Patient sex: F
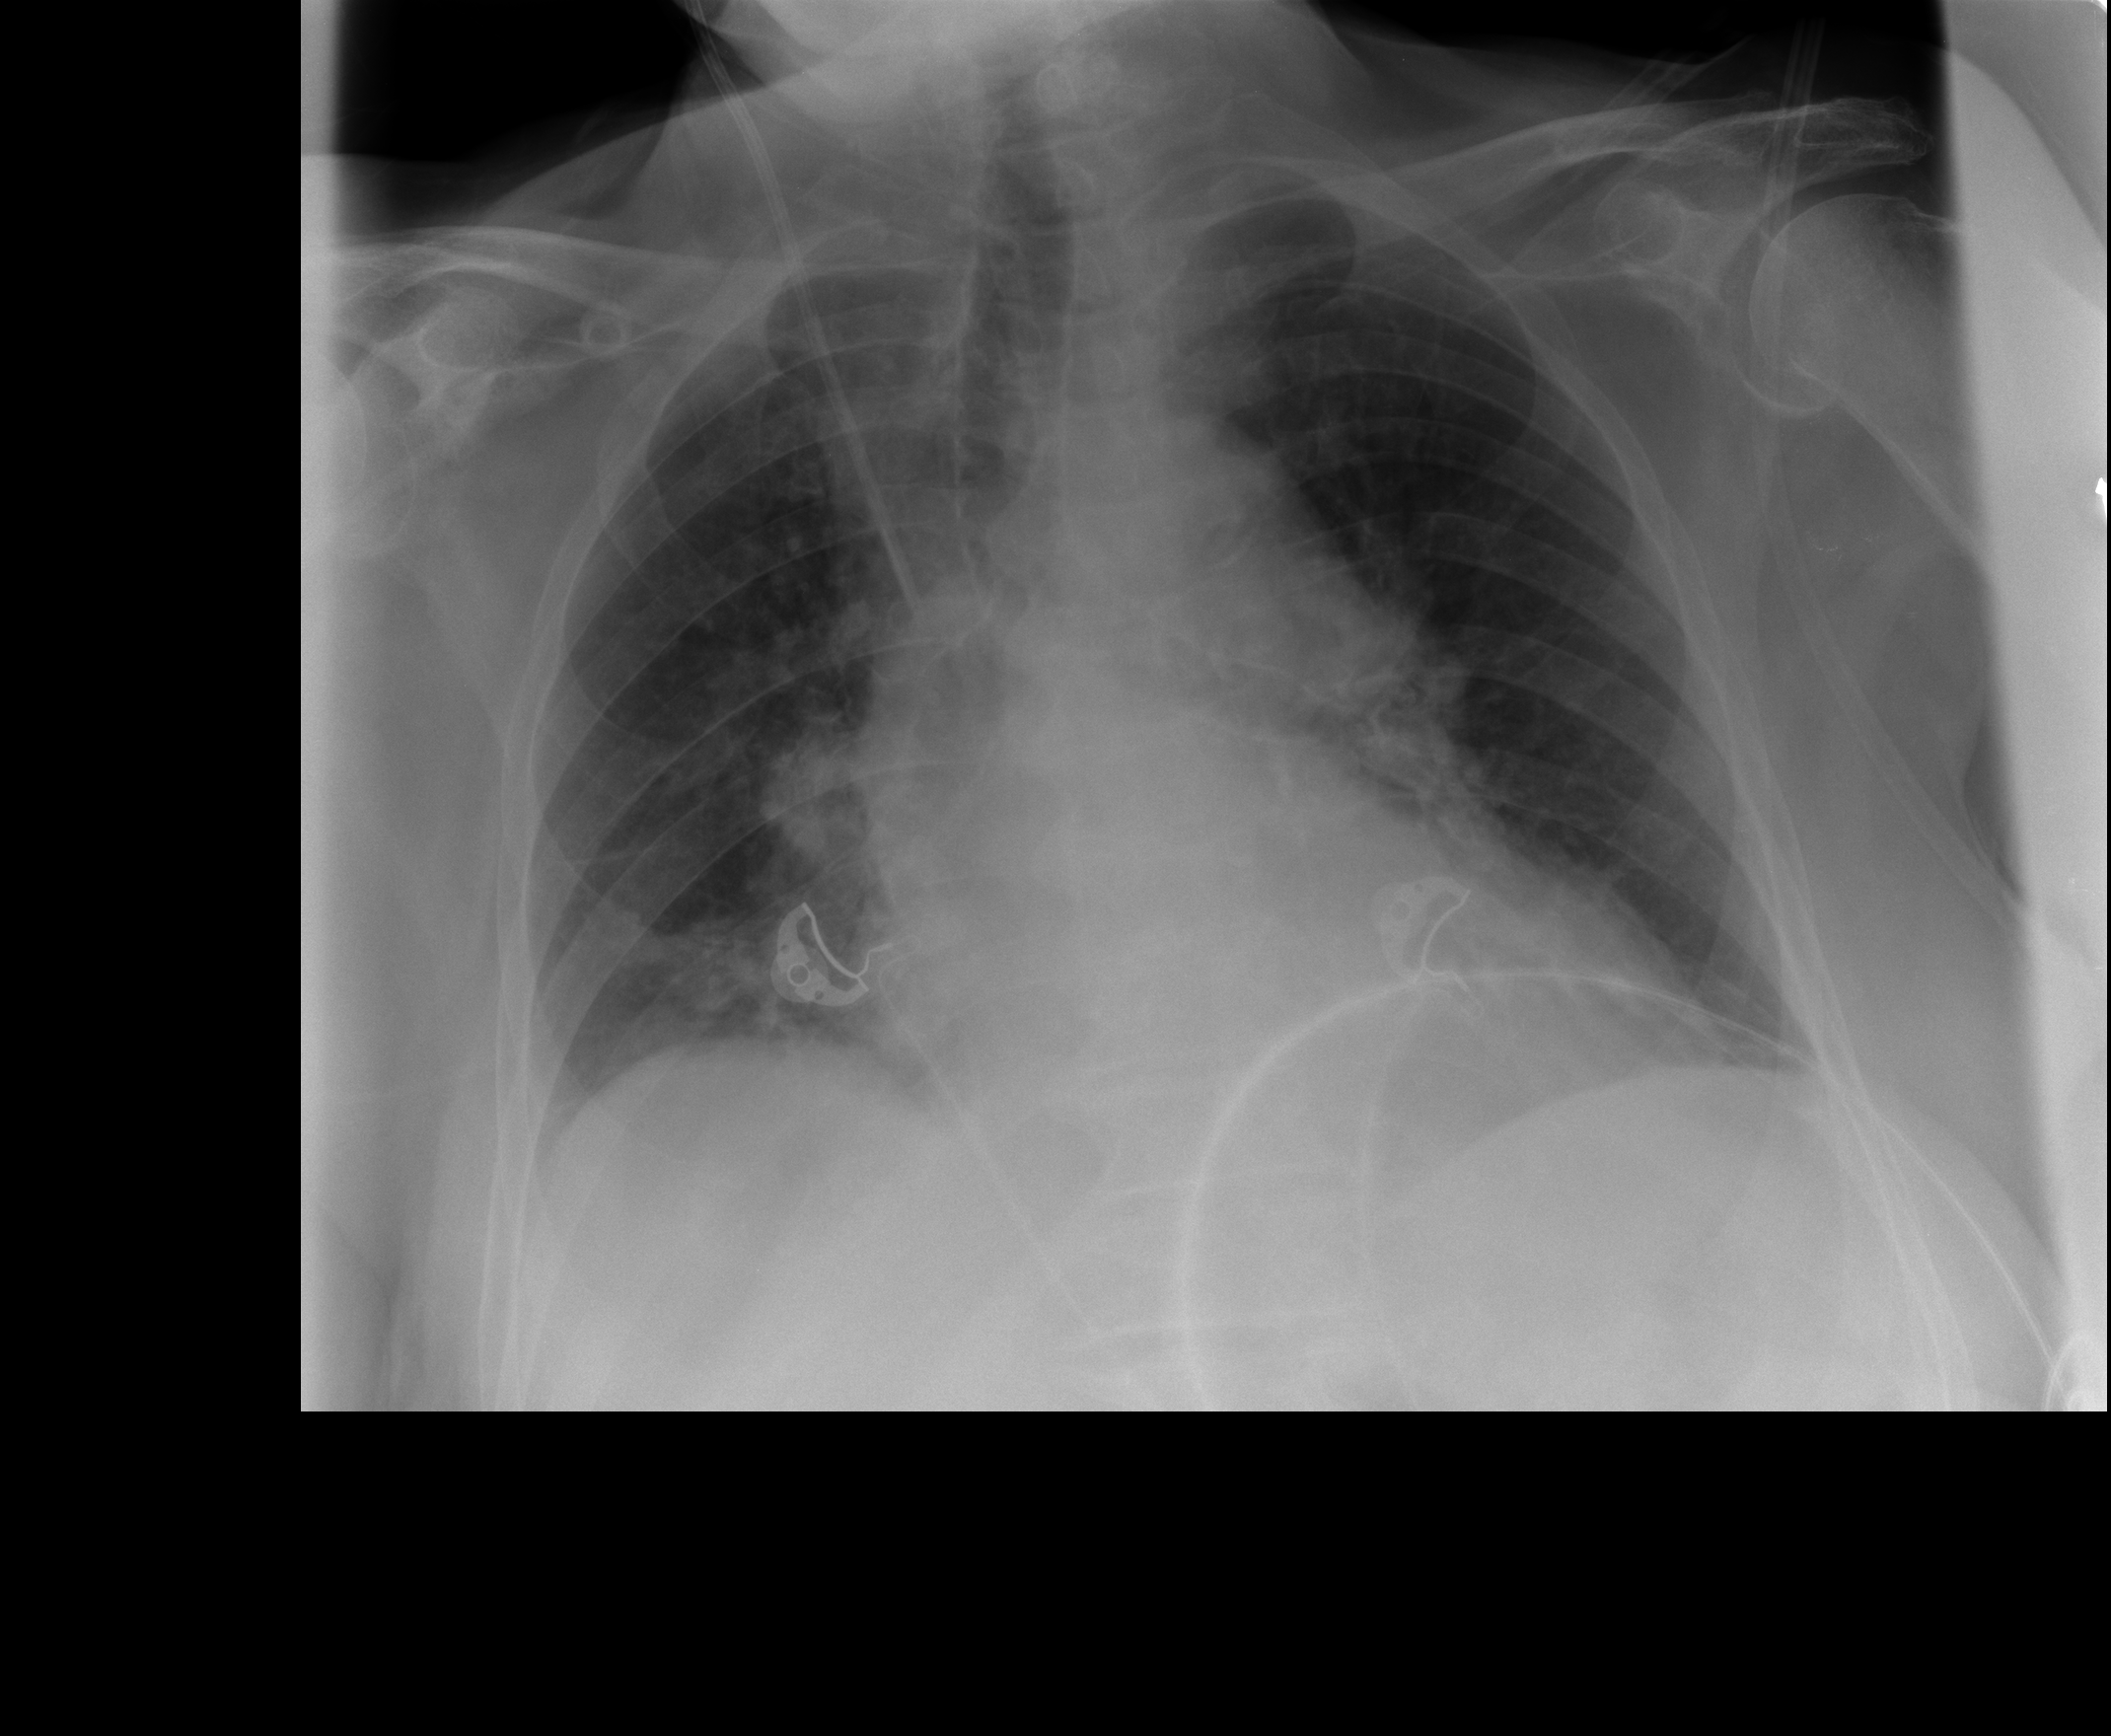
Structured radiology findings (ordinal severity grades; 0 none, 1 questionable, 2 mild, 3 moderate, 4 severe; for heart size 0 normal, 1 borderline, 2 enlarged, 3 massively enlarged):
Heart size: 2
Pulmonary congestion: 2
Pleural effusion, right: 0
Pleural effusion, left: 0
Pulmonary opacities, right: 0
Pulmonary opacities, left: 0
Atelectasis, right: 2
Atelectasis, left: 2